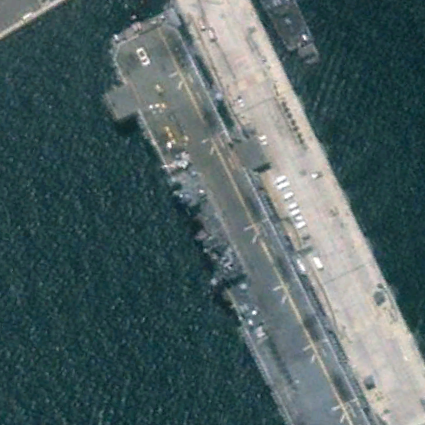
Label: Wasp-class_assault_ship